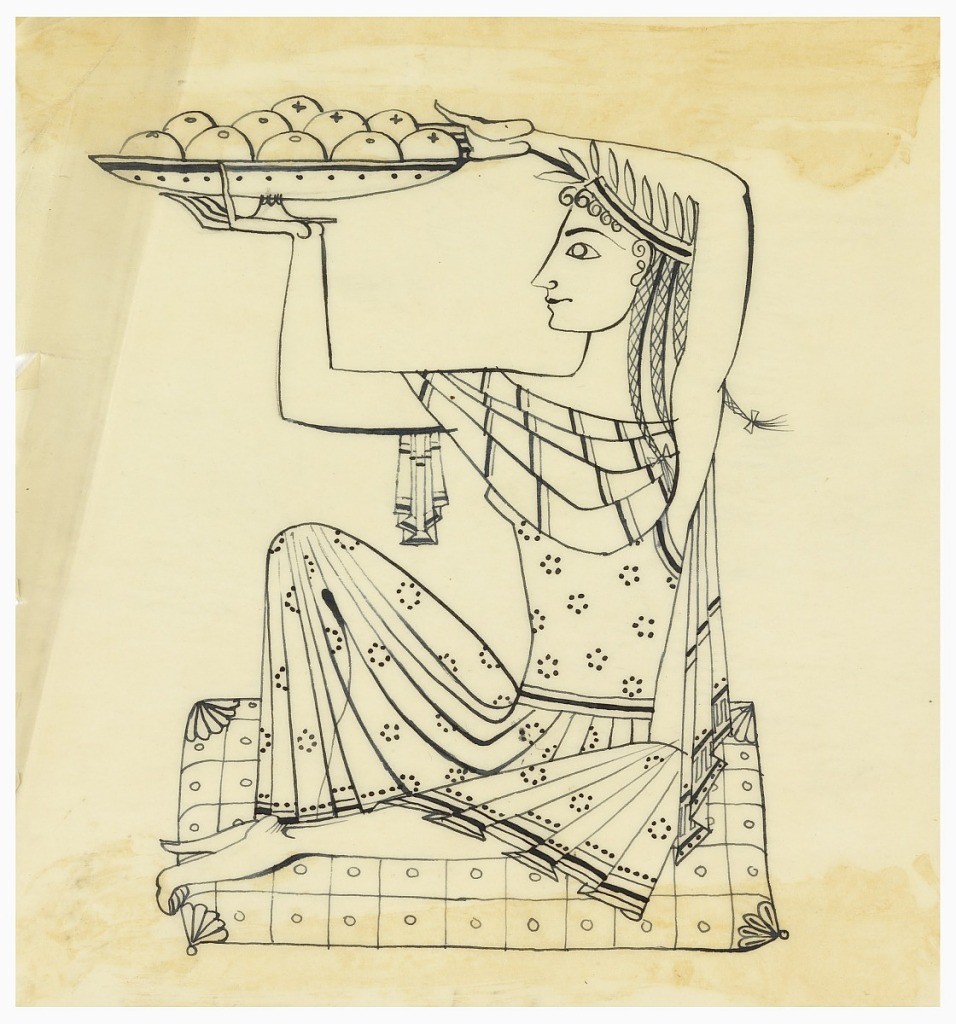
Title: Design for Silver Engraving: Seated Woman
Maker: Tommi Parzinger, American, born Germany, 1903–1981
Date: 1920–30
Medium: Pen and black ink on cream tracing paper
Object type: Drawing
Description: Seated woman holding platter with fruit.